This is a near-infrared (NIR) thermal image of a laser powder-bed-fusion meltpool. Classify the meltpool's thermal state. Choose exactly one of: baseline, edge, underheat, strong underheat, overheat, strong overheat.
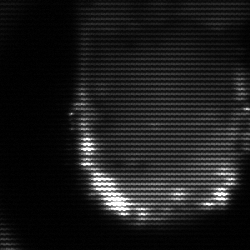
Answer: baseline